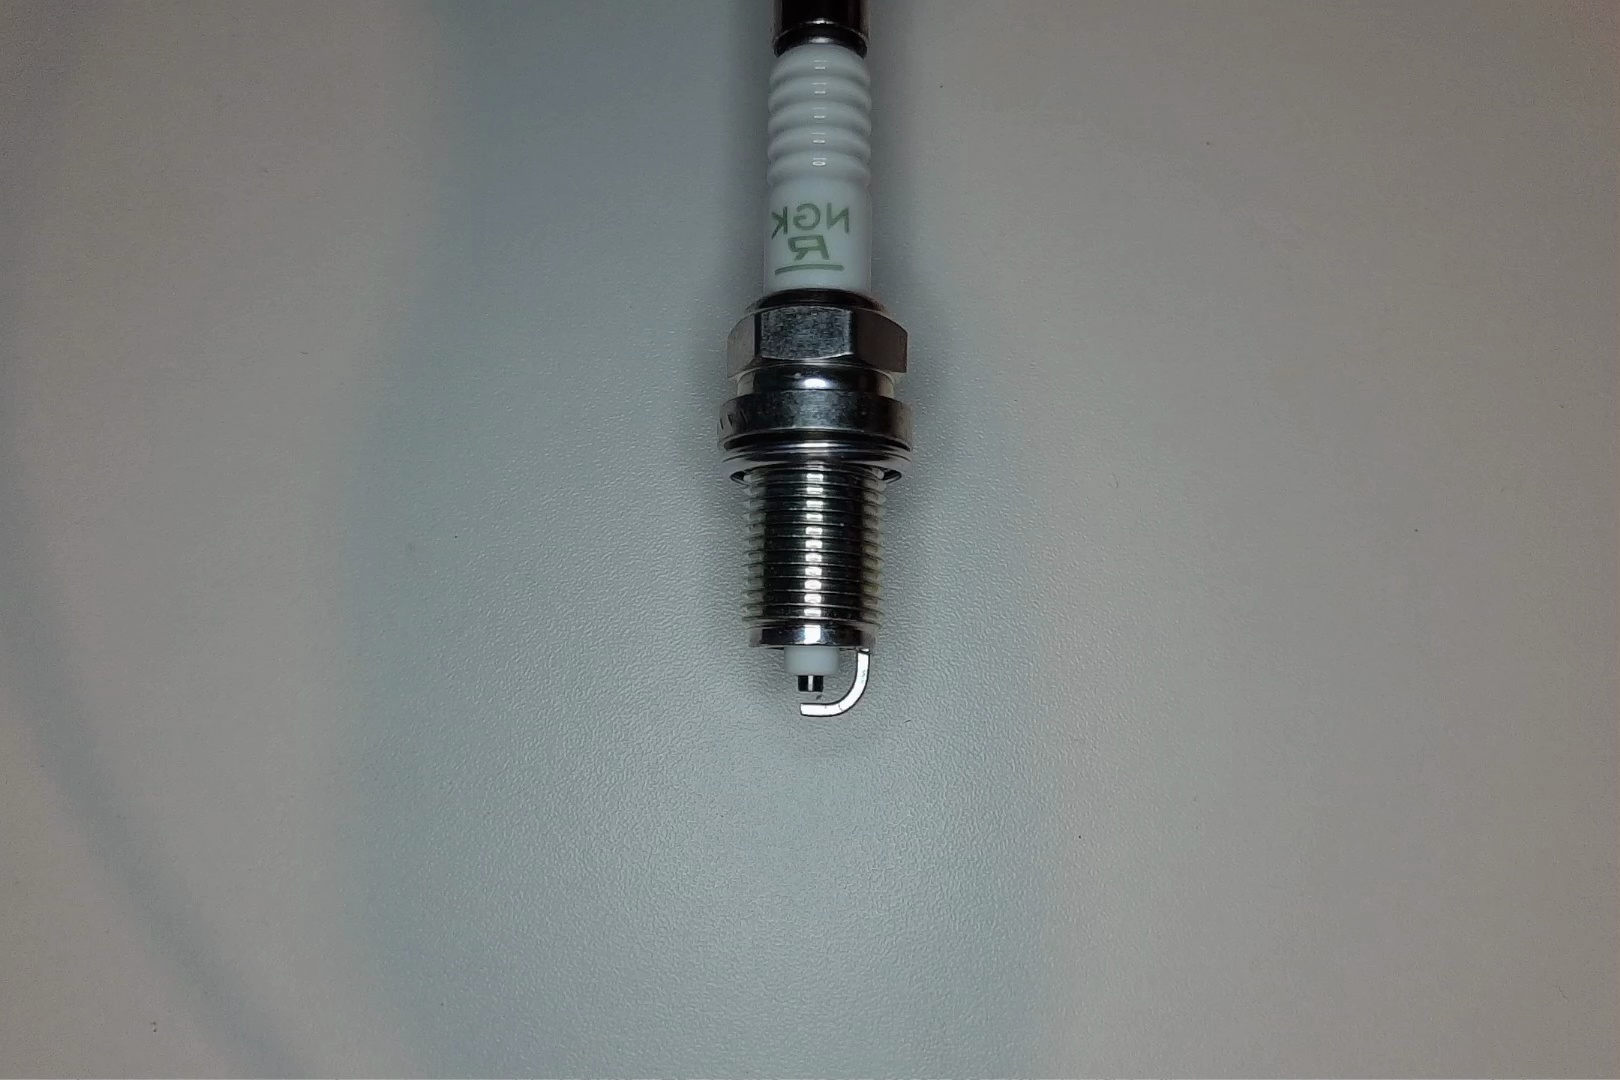
Label: no anomaly